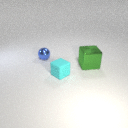
large green metal cube in front of small blue metal sphere